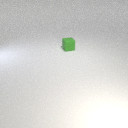
small green rubber cube